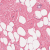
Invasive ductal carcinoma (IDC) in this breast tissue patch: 0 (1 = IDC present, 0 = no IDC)